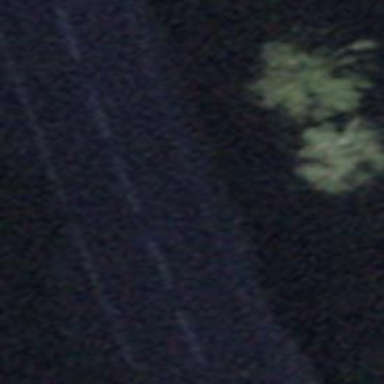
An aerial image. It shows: Asphalt road classified as primary highway.